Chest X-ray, AP view. Patient: 32 years old, sex M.
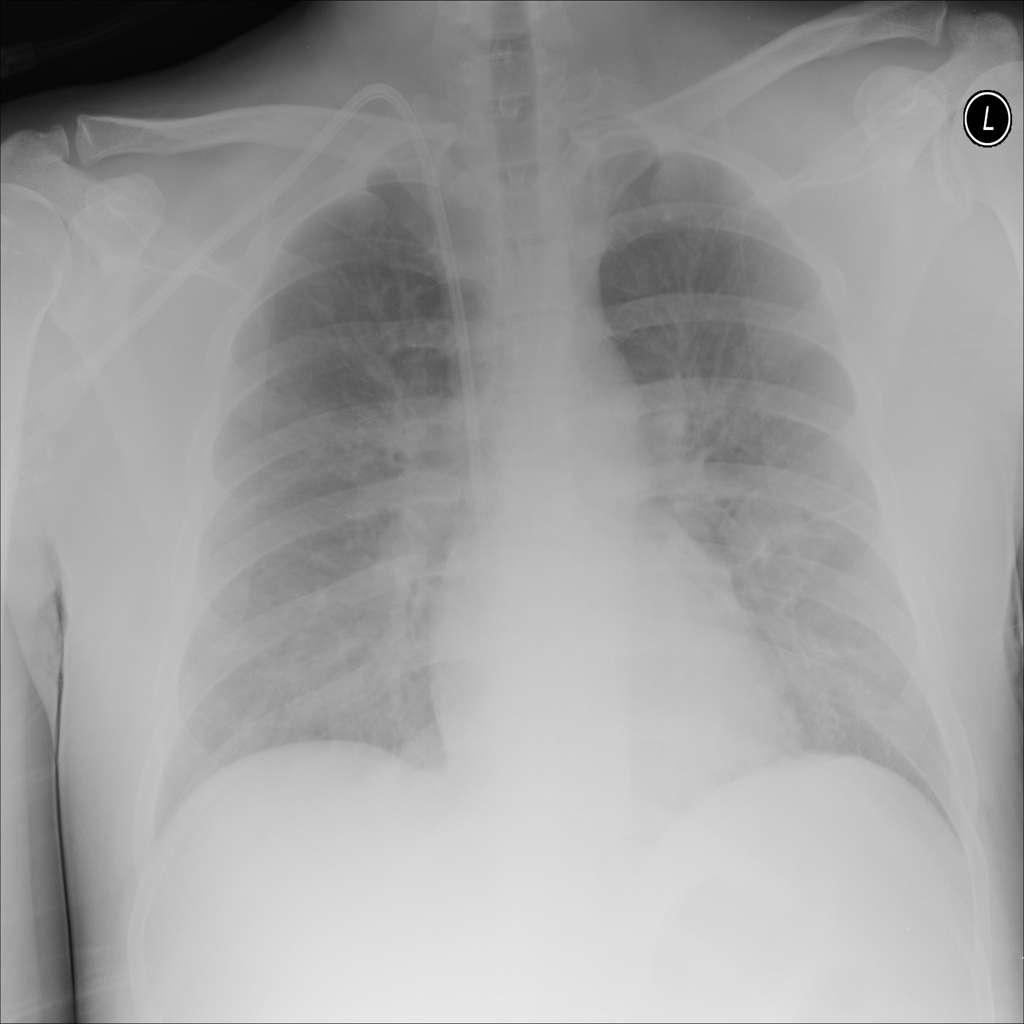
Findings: Atelectasis, Infiltration